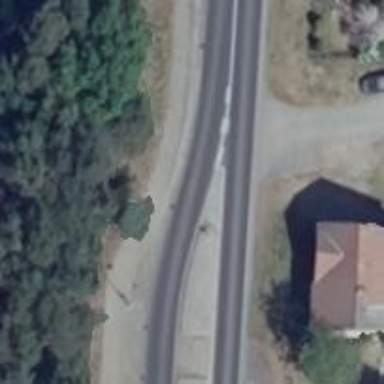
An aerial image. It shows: Secondary road with asphalt surface.